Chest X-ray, PA view. Patient: 53 years old, sex M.
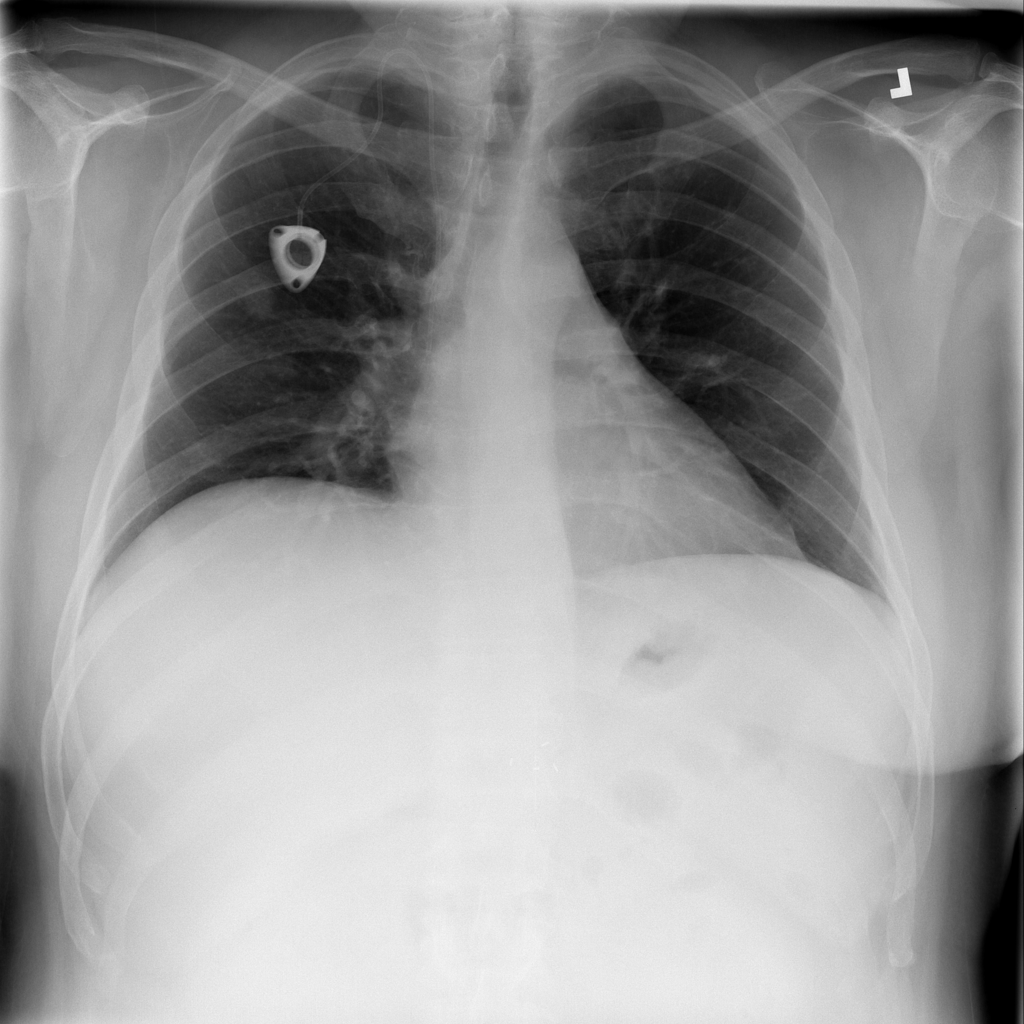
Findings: No Finding